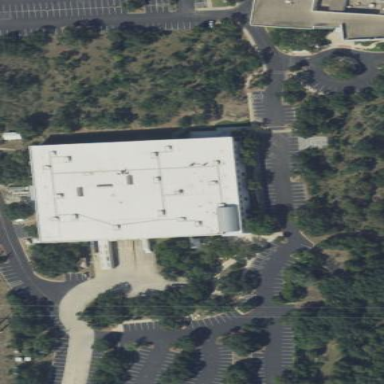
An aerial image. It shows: Commercial building.